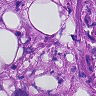
Metastatic tissue present: yes